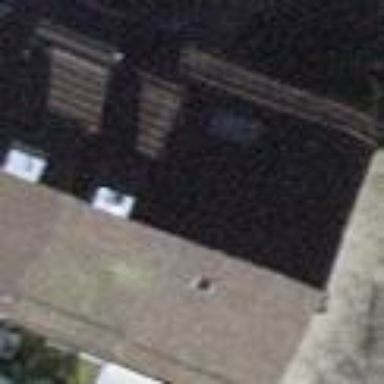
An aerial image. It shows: Semidetached house with gabled roof made of roof tiles. The roof is oriented across the building.